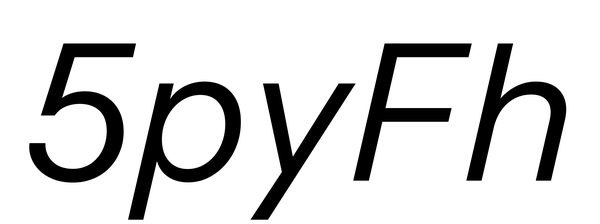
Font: InstrumentSans-Italic_Italic